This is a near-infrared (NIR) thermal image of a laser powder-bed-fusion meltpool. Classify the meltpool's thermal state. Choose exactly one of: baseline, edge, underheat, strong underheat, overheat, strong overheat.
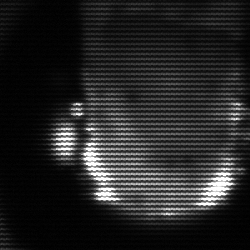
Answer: baseline